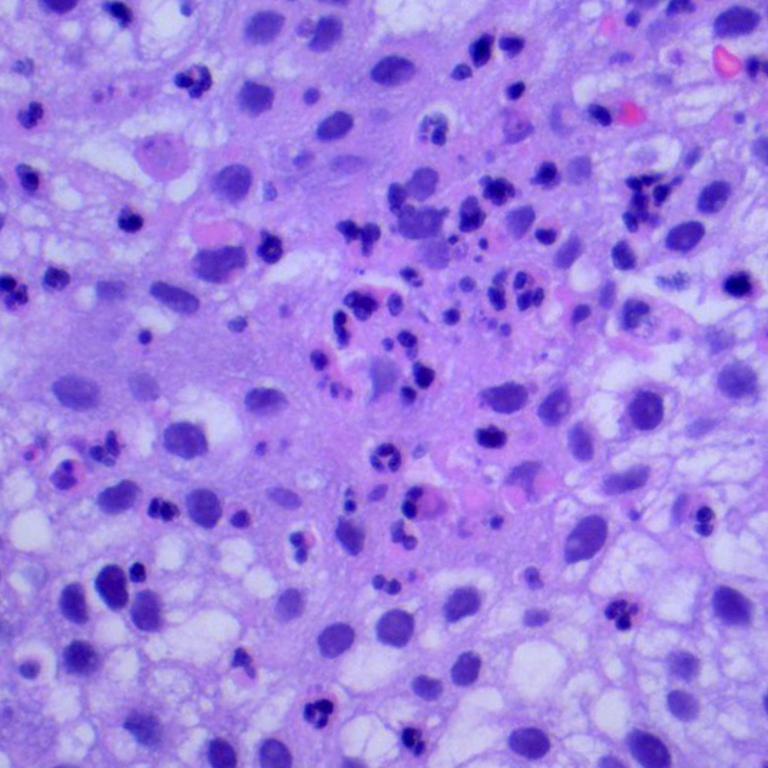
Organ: lung
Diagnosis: squamous carcinomas